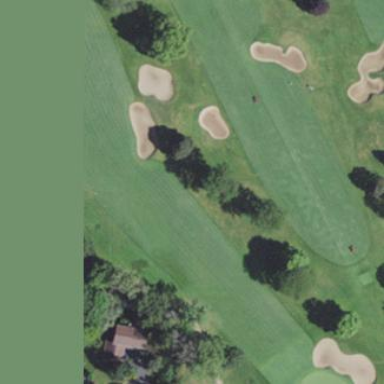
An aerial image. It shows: Golf fairway surrounded by grass.